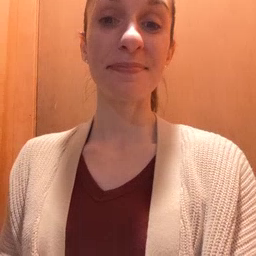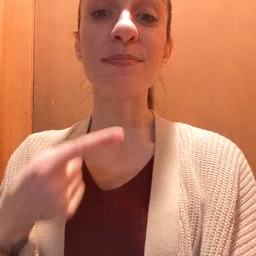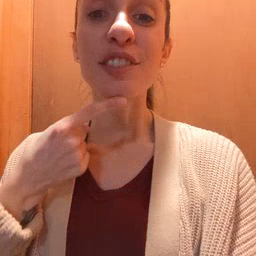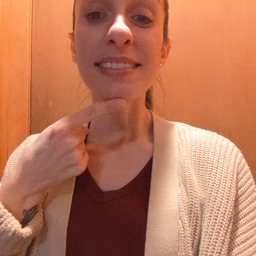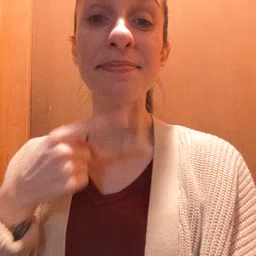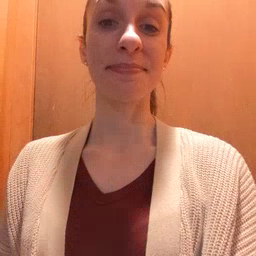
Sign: chin